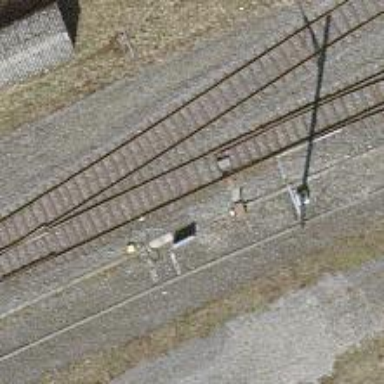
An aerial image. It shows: Railway switch.